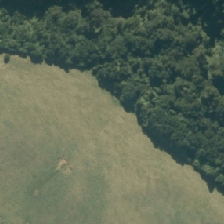
Land cover: high_producing_grassland